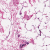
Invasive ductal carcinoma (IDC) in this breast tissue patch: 0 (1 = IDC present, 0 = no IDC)